Question: Using Angular 1.0.7:
I've a directive which is meant to display a styled checkbox.
<URL>.
(and not always) my watcher doesnt update one of my scope's variable see:
Here is a failing sequence:
- - - - -

I wonder why the update doesnt occur.
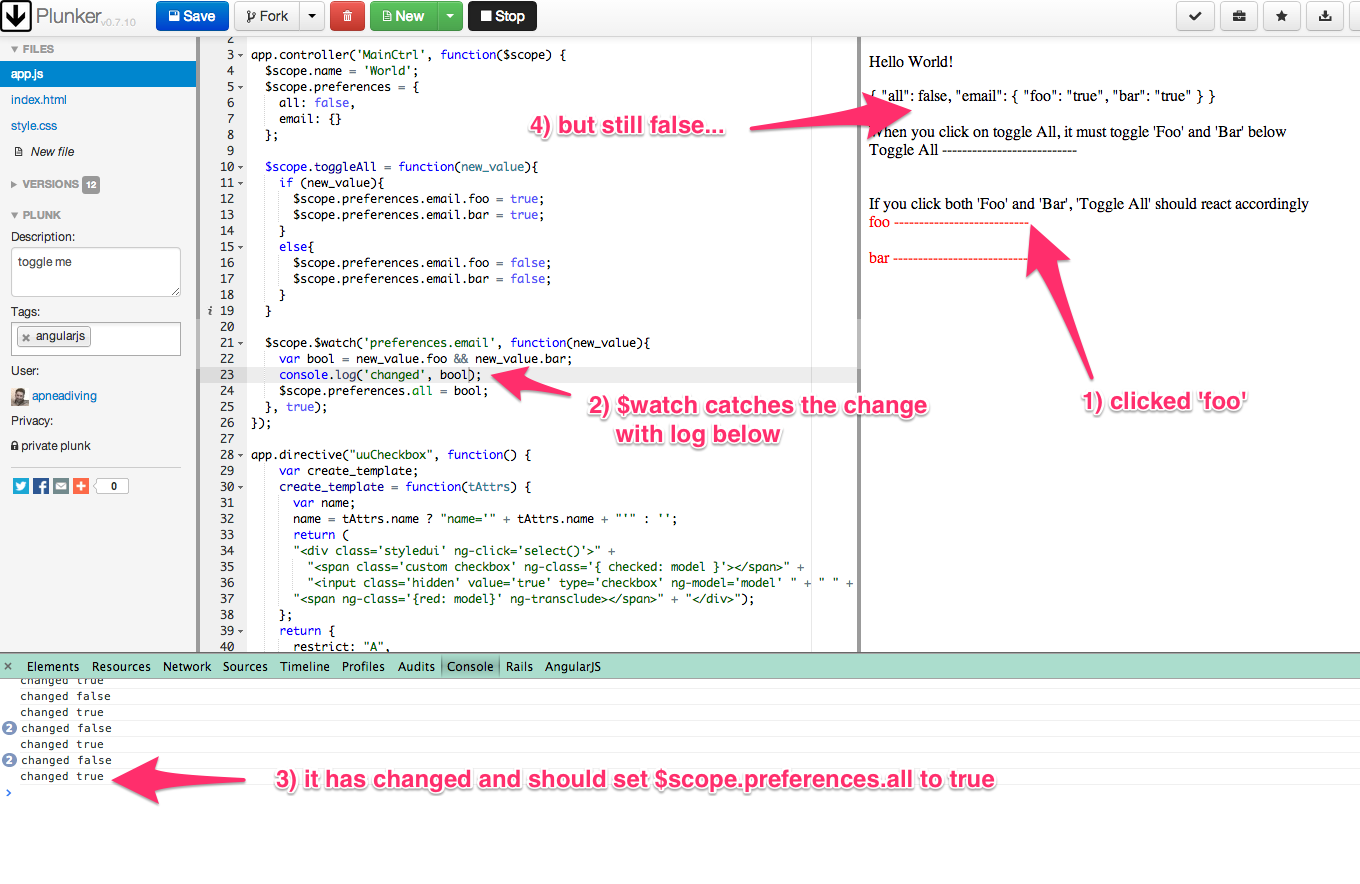
Answer: It was very interesting question, so problem with combination of your handler and watch:
angularjs code:
'''
//https://ajax.googleapis.com/ajax/libs/angularjs/1.0.8/angular.js line 4510
scope.$watch(function parentValueWatch() {
var parentValue = parentGet(parentScope);
if (parentValue !== scope[scopeName]) {
// we are out of sync and need to copy
if (parentValue !== lastValue) {
// parent changed and it has precedence
lastValue = scope[scopeName] = parentValue;
} else {
// if the parent can be assigned then do so
parentSet(parentScope, parentValue = lastValue = scope[scopeName]);
}
}
return parentValue;
});
break;
'''
You are starting with click on and we have:
'''
all: true
foo: true
bar: true
'''
Click by :
'''
//by this code
var new_val = toggled_input_value();
$scope.model = new_val;
'''
$scope.model is from the above code, so scope[scopeName] = false and lastValue = true, parentValue = true (they will be change after $digest run)
'''
$scope.clicked({ value: new_val });
'''
will call
'''
$scope.toggleAll = function(new_value){
if (new_value){
$scope.preferences.email.foo = true;
$scope.preferences.email.bar = true;
}
else{
$scope.preferences.email.foo = false;
$scope.preferences.email.bar = false;
}
}
'''
so,
'''
all: true - $digest have not been run
foo: false
bar: false
'''
and, begin $digest... first call will be:
'''
$scope.$watch('preferences.email', function(new_value){
var bool = new_value.foo && new_value.bar;
$scope.preferences.all = bool;
}, true);
'''
so,
'''
all: false
foo: false
bar: false
'''
it's a problem, because on the next call we'll get:
'''
parentValue = false //$scope.preferences.all
scope[scopeName] = false //$scope.model
lastValue = true
'''
so, , and lastValue have not been updated... it's a bug:)
when you will change $scope.preferences.all to the true, you will get
'''
$scope.preferences.all === lastValue //true
'''
and call
'''
// if the parent can be assigned then do so
parentSet(parentScope, parentValue = lastValue = scope[scopeName]);
'''
so, $scope.preferences.all will become false, instead of a true
you can look at this here <URL>